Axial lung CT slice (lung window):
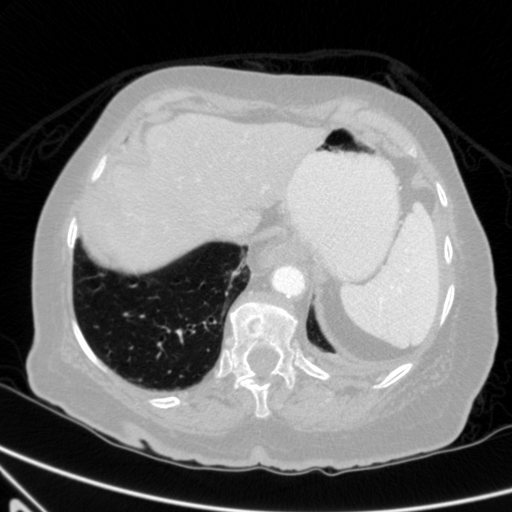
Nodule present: no